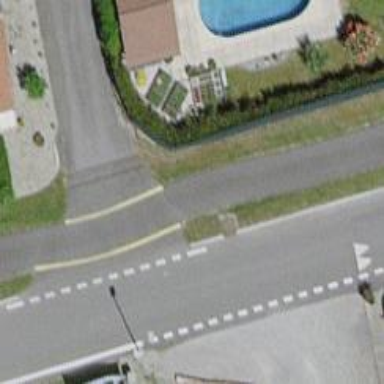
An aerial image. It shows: Asphalt cycleway.